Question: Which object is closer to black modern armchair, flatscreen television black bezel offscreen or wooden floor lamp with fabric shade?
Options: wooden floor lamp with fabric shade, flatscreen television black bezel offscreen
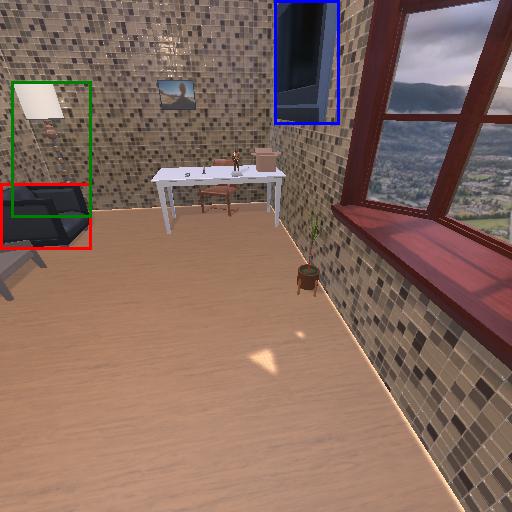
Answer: wooden floor lamp with fabric shade